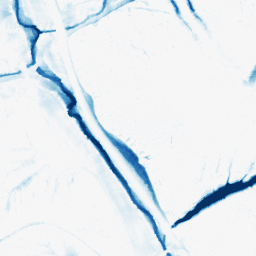
Category: morphological
Decomposition family: morphological_ellipse
Decomposition parameters: operation: closing
width: 20
height: 30
Upsampling method: quadratic
Upsampling parameters: scale: 8
Upsampling scale: 8